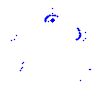
Particle: proton